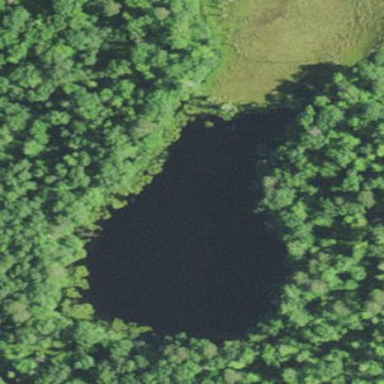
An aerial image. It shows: Beautiful lake surrounded by nature.